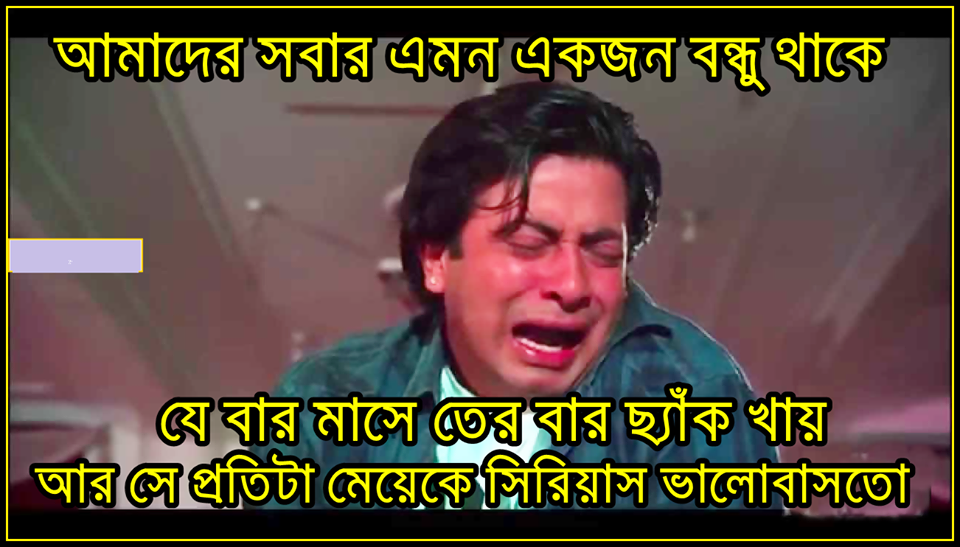
Text: আমাদের সবার এমন একজন বন্ধু থাকে যে বার মাসে তের বার ছ্যাঁকা খায় আর সে প্রতিটা মেয়েকে সিরিয়াস ভালোবাসতো
Label: Non Hate